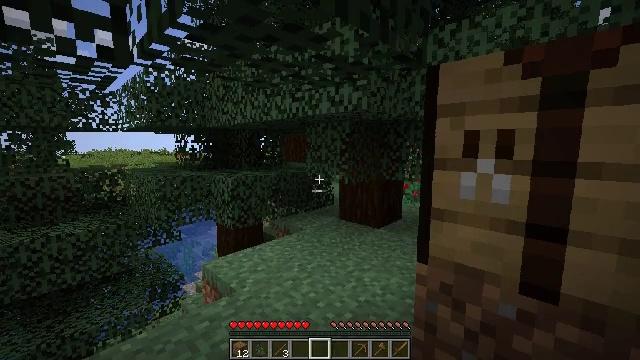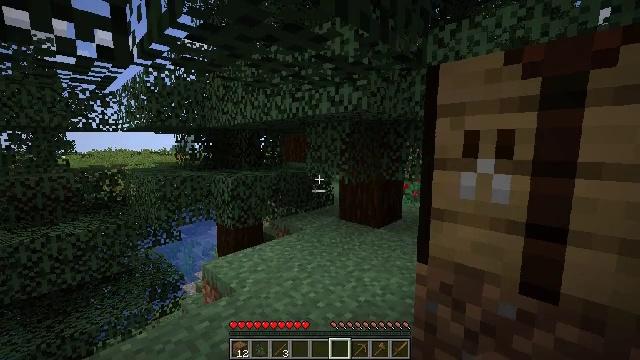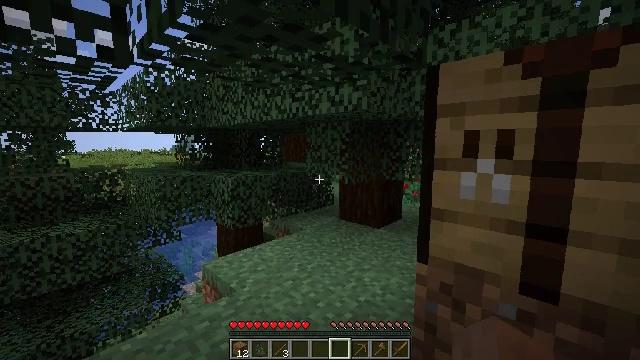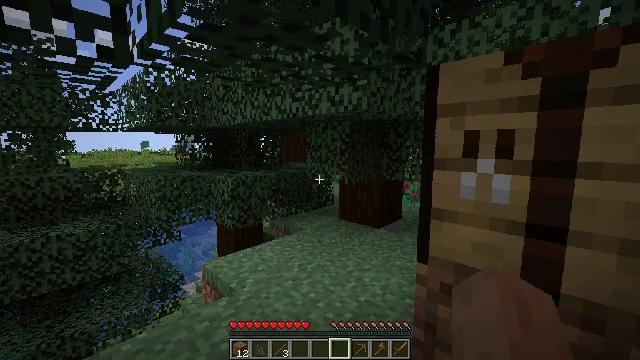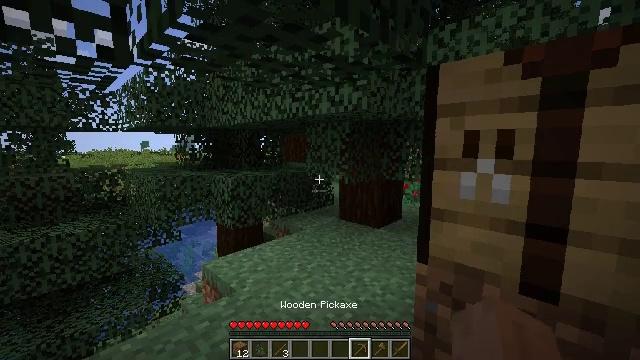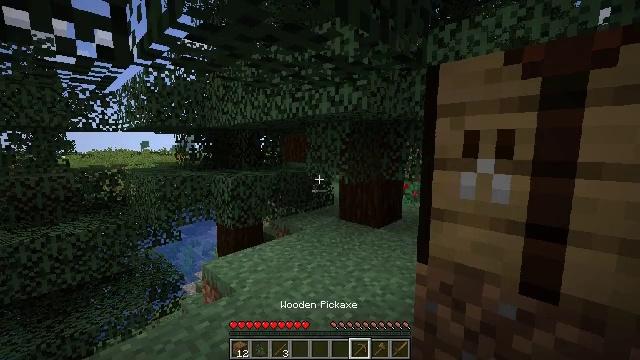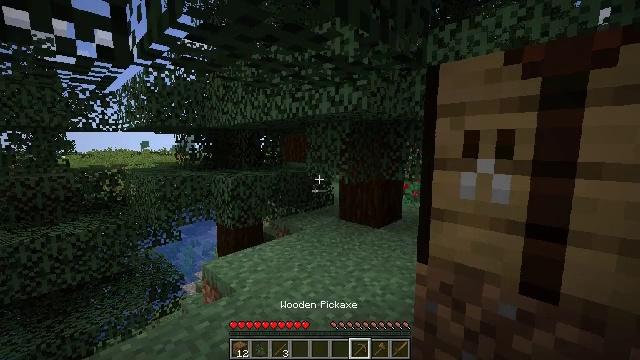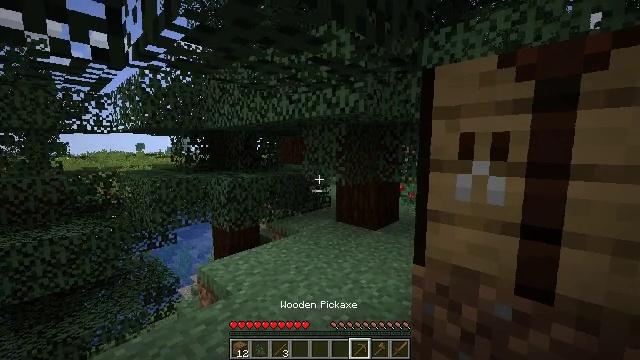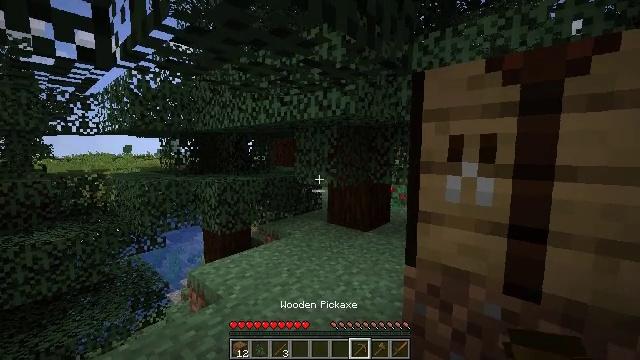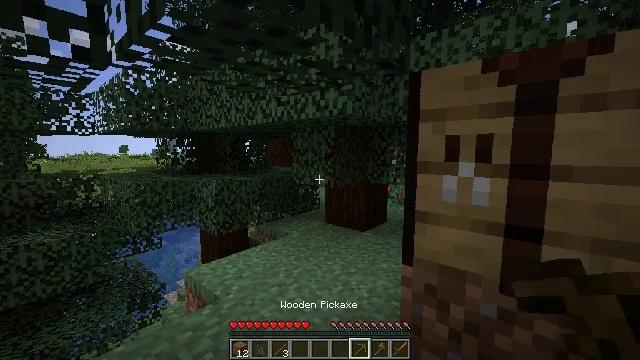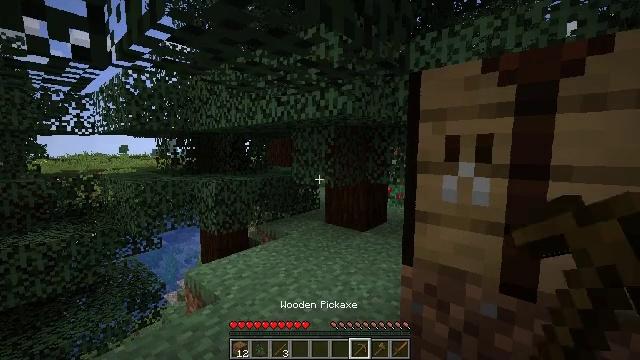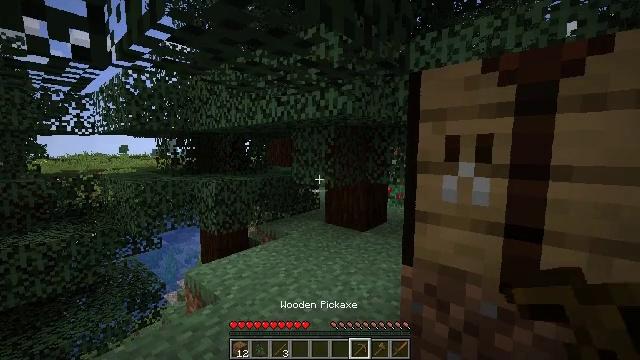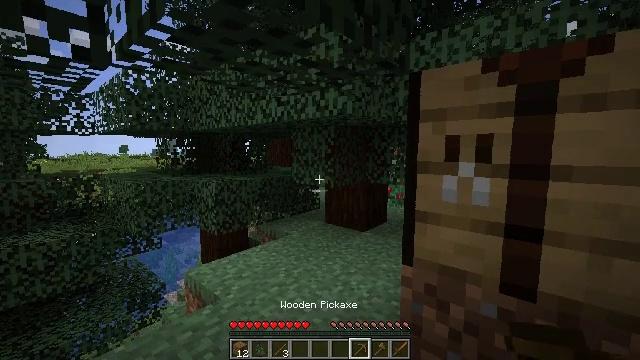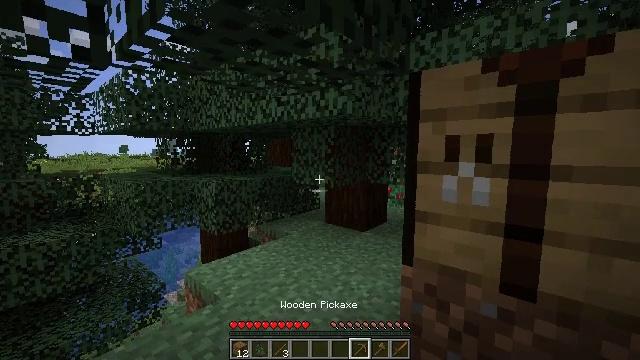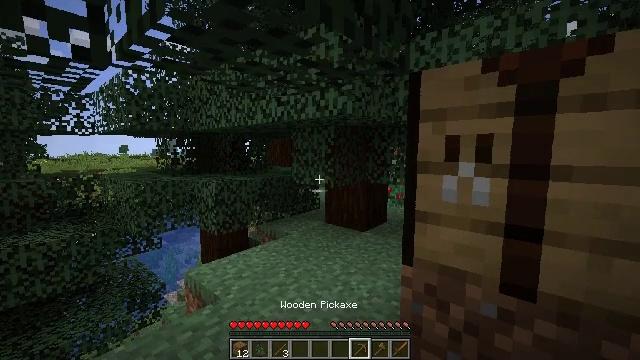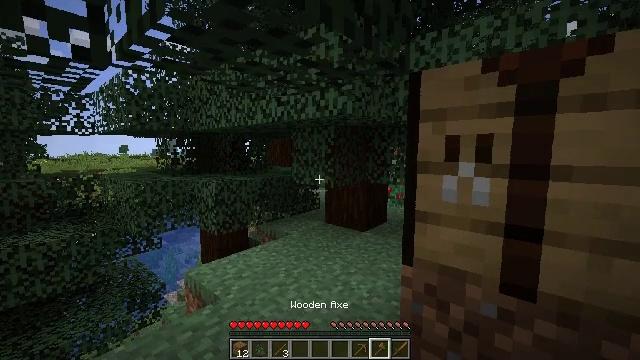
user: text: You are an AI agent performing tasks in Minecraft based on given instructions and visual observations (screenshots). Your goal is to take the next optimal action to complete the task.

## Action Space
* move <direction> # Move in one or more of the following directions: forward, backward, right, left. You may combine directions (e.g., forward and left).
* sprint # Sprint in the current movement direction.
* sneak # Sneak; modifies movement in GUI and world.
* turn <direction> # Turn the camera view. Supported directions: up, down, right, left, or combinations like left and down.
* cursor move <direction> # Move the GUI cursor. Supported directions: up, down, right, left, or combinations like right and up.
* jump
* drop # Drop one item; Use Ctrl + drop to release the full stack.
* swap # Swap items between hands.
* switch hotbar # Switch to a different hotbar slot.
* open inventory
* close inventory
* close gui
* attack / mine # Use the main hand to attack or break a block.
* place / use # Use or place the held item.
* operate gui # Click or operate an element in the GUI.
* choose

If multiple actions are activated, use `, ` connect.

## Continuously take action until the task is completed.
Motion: motion action
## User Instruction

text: Mine spruce leaves from the tree.
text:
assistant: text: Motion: no_op
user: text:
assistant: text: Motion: no_op
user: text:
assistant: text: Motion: no_op
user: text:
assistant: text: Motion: no_op
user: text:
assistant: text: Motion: no_op
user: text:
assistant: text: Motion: no_op
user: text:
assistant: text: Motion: no_op
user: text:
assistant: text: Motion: turn right
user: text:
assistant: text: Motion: no_op
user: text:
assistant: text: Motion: no_op
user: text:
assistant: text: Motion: no_op
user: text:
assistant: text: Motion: no_op
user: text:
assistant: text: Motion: no_op
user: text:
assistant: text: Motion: no_op
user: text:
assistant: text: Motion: no_op
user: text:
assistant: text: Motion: move forward
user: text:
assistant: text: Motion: move forward
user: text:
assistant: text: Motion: move forward
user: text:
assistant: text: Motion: move forward
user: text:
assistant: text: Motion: move forward, open inventory
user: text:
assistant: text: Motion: move forward, open inventory
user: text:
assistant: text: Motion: open inventory
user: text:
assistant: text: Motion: open inventory
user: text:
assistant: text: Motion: no_op
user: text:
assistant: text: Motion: no_op
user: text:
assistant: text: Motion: cursor move down
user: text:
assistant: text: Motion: cursor move down
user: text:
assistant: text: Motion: cursor move left and down
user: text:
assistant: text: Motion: cursor move left and down
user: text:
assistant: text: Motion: cursor move left and down